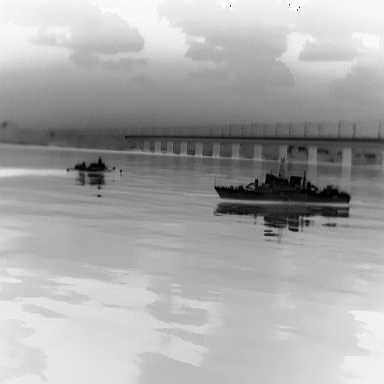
There are two objects shown in the infrared image, including a warship, and a canoe.